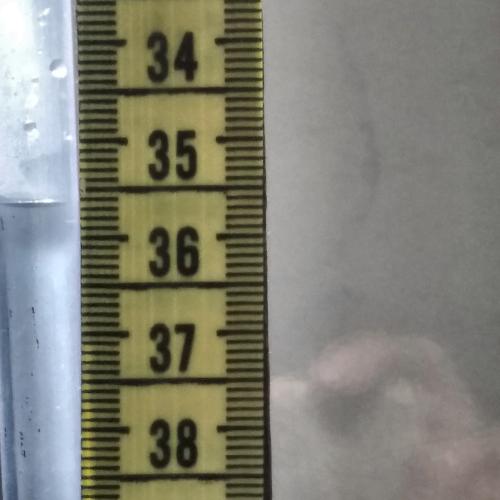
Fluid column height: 35.6 cm